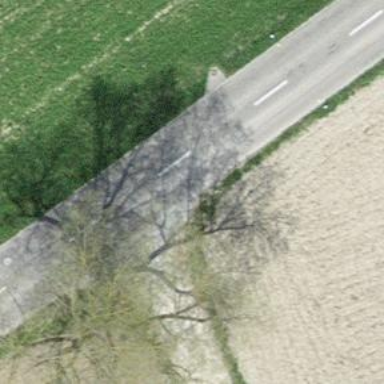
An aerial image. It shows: Tertiary road.